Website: bh-photo
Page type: account-dashboard
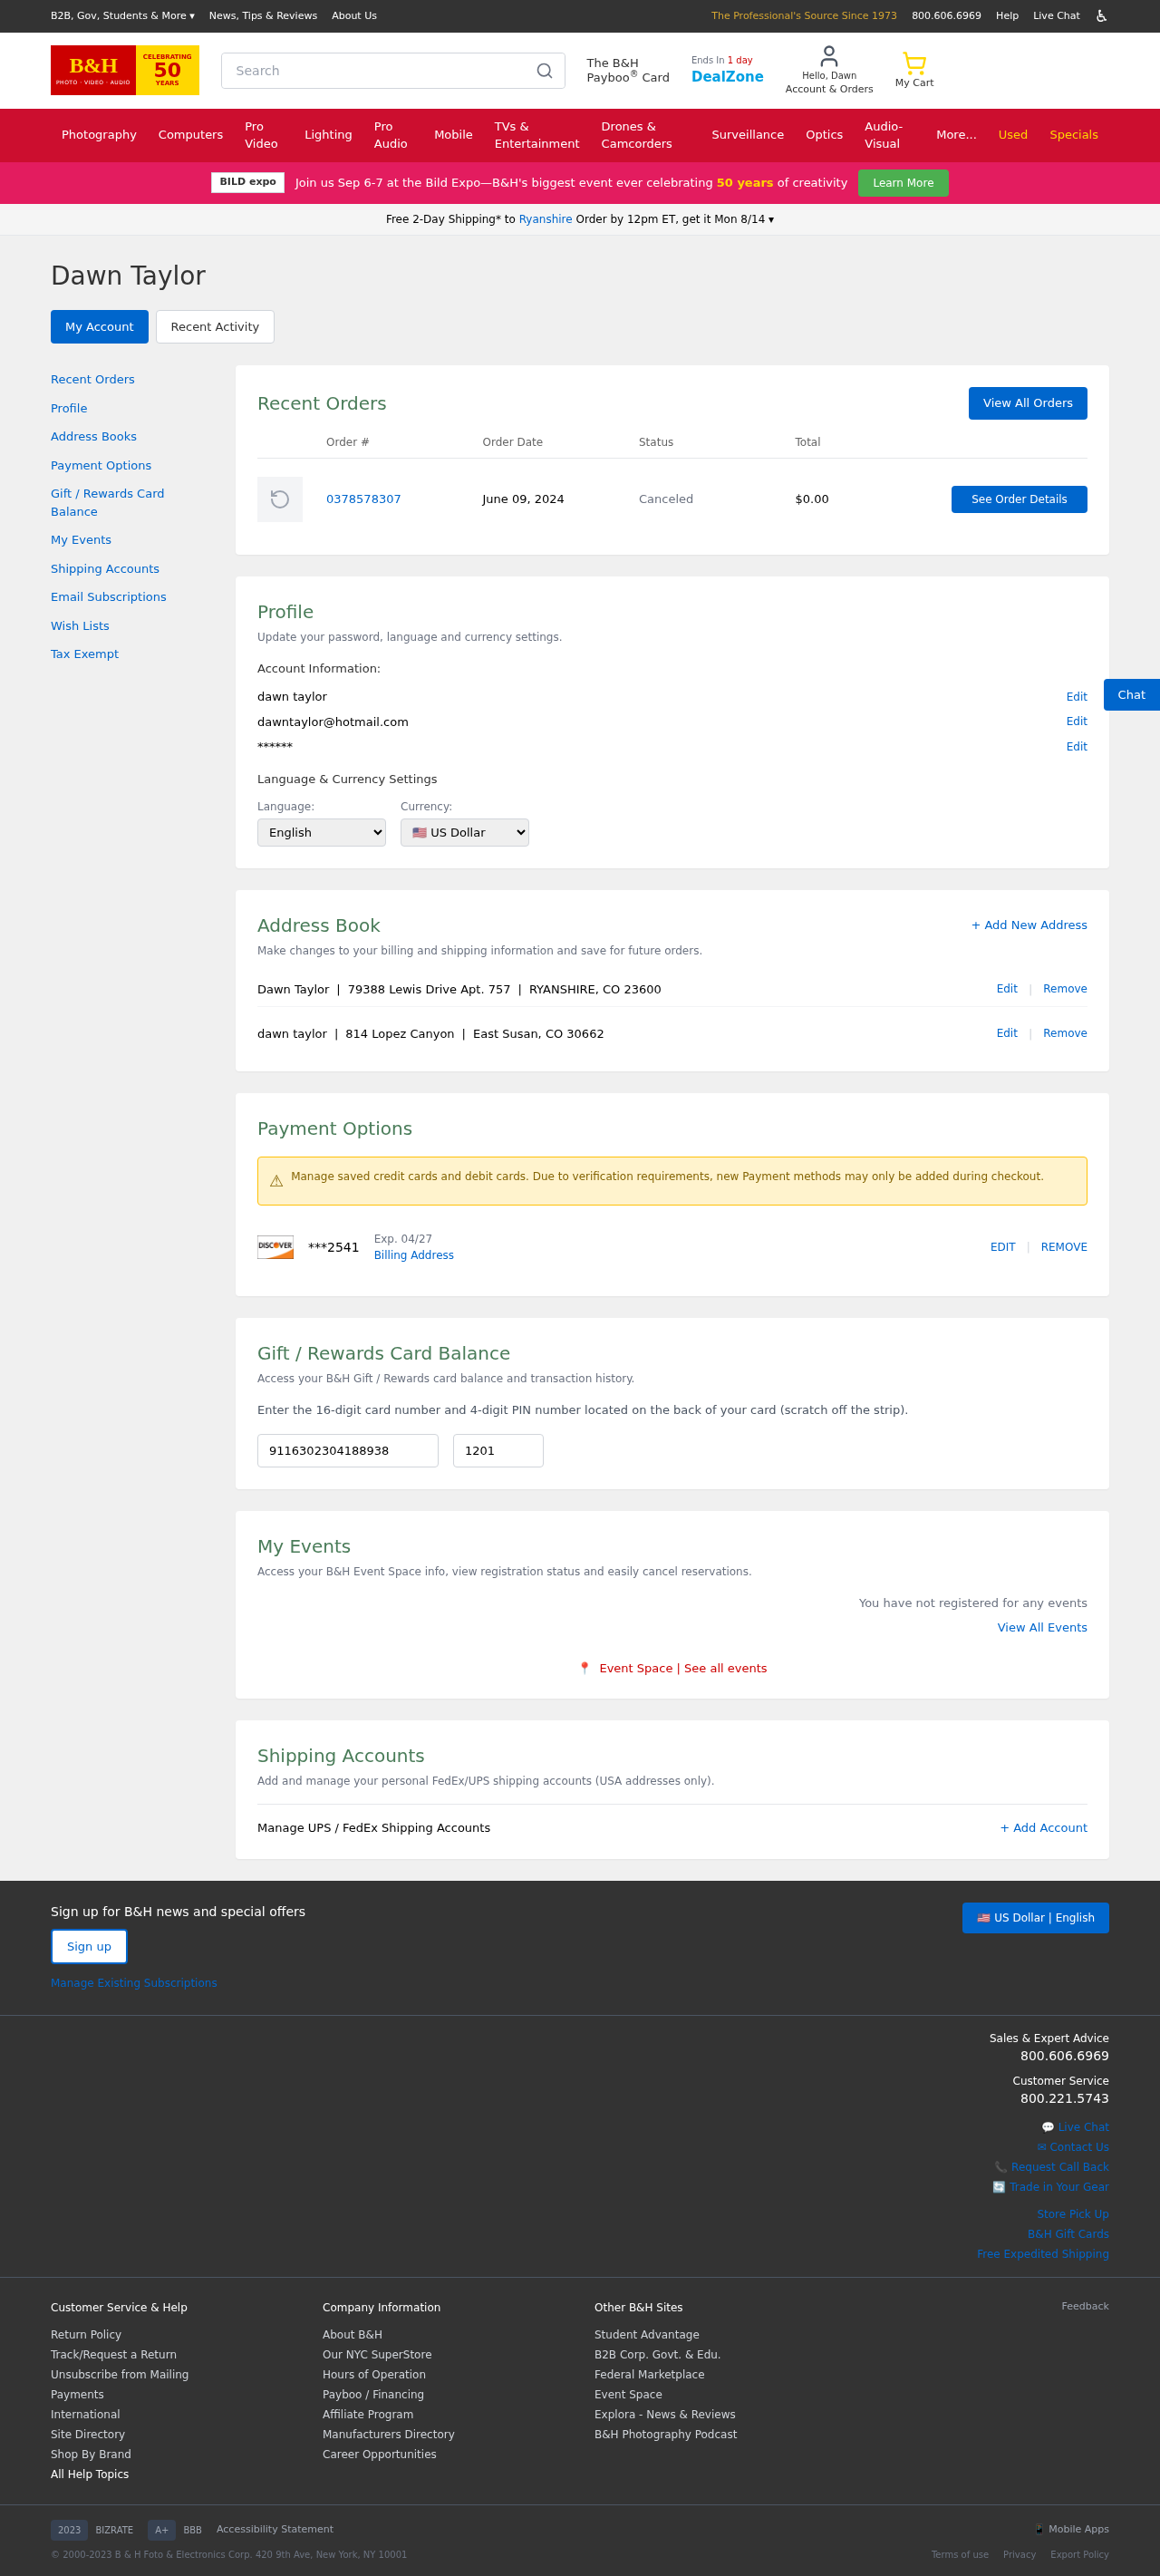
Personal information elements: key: PII_CARD_EXPIRY
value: Exp. 04/27
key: PII_CARD_LAST4
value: ***2541
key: PII_CITY
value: Ryanshire
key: PII_EMAIL
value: dawntaylor@hotmail.com
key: PII_FIRSTNAME
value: Dawn
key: PII_FULLNAME
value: Dawn Taylor
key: PII_LOCATION1_CITY_STATE_ZIP
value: East Susan, CO 30662
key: PII_LOCATION1_STREET
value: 814 Lopez Canyon
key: PII_STREET
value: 79388 Lewis Drive Apt. 757
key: PII_FULLNAME2
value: dawn taylor
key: PII_FULLNAME3
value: Dawn Taylor
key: PII_CITY_STATE_ZIP
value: RYANSHIRE, CO 23600
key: PII_FULLNAME4
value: dawn taylor
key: PII_GIFT_CODE
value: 9116302304188938
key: PII_GIFT_PIN
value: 1201
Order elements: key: ORDER_ID
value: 0378578307
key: ORDER_DATE
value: June 09, 2024
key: ORDER_TOTAL
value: $0.00
Search elements: key: HEADER_SEARCH
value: Search